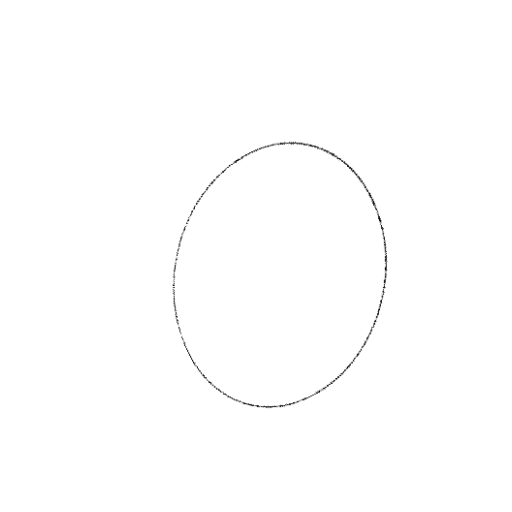
Crossing number: 0